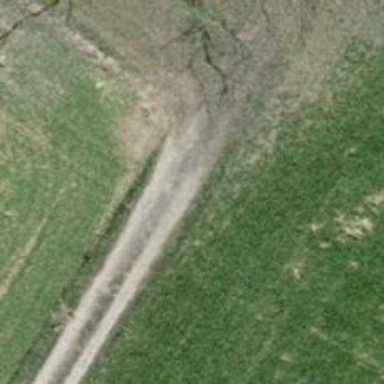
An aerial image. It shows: Track with pebblestone surface and grade 4 track type.